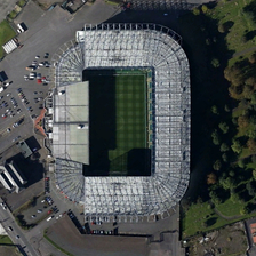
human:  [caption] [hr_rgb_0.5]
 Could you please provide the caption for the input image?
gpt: The stadium is surrounded by a silver building with a car outside.

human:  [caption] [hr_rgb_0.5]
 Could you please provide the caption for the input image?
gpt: The stadium was surrounded by a silver building with cars parked outside.

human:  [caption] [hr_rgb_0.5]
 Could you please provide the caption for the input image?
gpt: Around the stadium is a silver building with a car parked outside.

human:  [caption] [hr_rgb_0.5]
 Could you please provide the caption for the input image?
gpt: There is a silver building around the stadium with cars parked outside.

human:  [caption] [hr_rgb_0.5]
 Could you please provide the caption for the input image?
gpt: The stadium is surrounded by a silver building with cars parked outside.